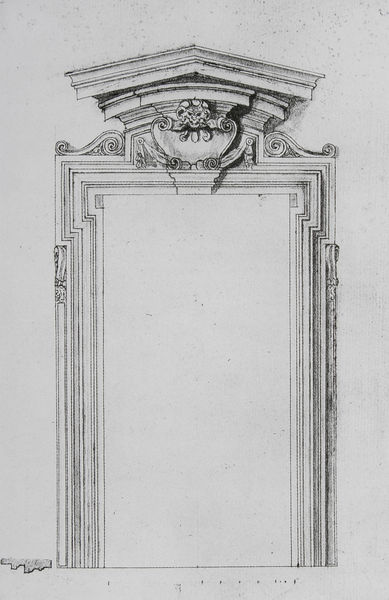
Titel: Portal des Palazzo dei Conservatori, Rom
Künstler: Pietro da Cortona
Standort: Montreal
Institution: Canadian Centre for Architecture
Schlagwörter: kopf, kämpfer, vogel, weiß, blumen, fenster, grau, holz, marmor, ohr, profil, schmuck, schwarz, skizze, säule, tür, zeichnung, blüten, dach, muster, ornament, wand, architektur, barock, gesicht, rahmen, stein, feld, krone, renaissance, rokoko, bewegt, relief, papier, ecke, leiste, rahmung, ansicht, bogen, leer, giebel, mauer, grafik, graphik, linien, türe, pilaster, rand, kartusche, detail, dekor, ornamente, verzierung, ramen, türrahmen, stuck, balken, durchgang, tor, punkte, eingang, schild, tusche, maske, medaillon, fensterrahmen, druck, schnitt, schwarzweiss, radierung, stich, seite, dynamik, bleistift, türstock, entwurf, architrav, verziert, ecken, portal, wappen, sims, biedermeier, schnörkel, gesims, voluten, dynamisch, ionisch, portikus, antik, manierismus, sturz, zentral, rechteckig, frontansicht, antikisierend, plan, zentrum, löwe, konsole, volute, muschel, abstufung, zierde, schnecke, schnecken, ornamentik, einfassung, verzierungen, schlaufe, leisten, details, schwelle, kapitel, fratze, gibel, riss, fenser, doppelrahmen, aufriss, architekturzeichnung, maßstab, pixel, dreiecksgibel, segmentgiebel, porta, fensterrahmung, rocaille, gewände, planung, zugemauert, rocaillen, rollwerk, türsturz, verkröpfung, grabstelle, zarge, gesprengter giebel, türpfosten, dachfragment, dachsegment, gruft eingang, ineinandergreifen, ochsenmuschel, risszeichnung, volutengiebel, zeichnungschwarz, cartouche, proifil, raqhmen